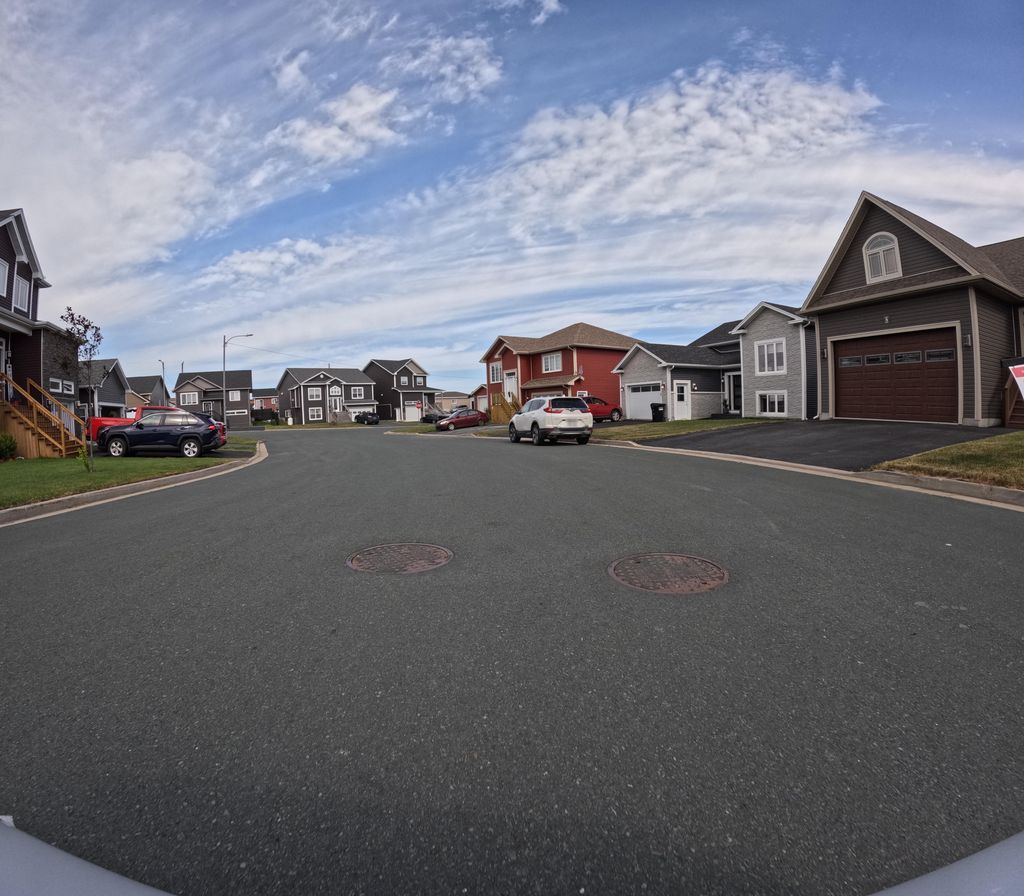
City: st_johns